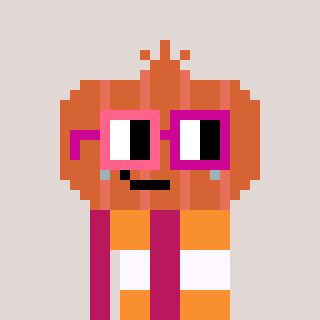
a pixel art character with square pink and red glasses, a onion-shaped head and a darkpink-colored body on a warm background